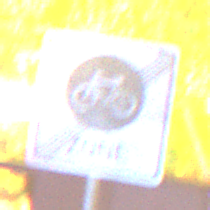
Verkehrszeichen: EndeFahrradzone
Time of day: Night
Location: Outdoor (Urban)
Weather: PartlyCloudy
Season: NotSpecified
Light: Natural